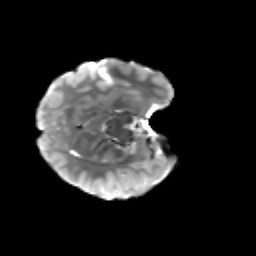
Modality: T2w
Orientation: axial
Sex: male
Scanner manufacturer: siemens
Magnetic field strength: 3 T
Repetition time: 5 s
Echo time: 0.071 s